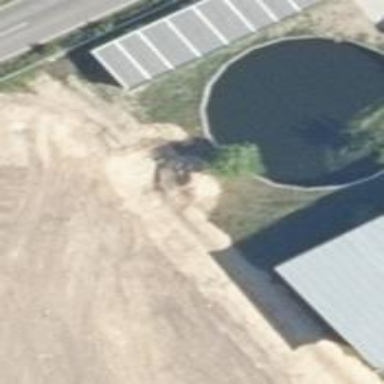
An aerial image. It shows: Storage tank with man-made structure.